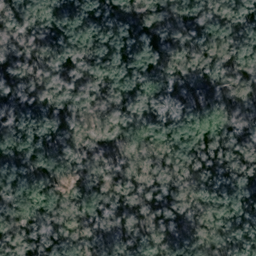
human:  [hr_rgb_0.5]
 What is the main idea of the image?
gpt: forest